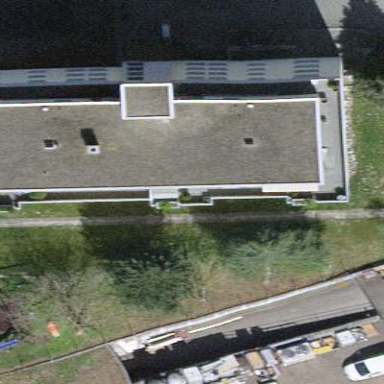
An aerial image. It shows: Image showing building with apartments.